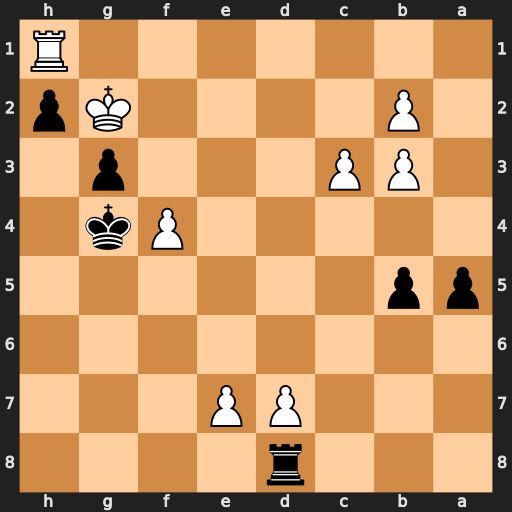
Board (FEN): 3r4/3PP3/8/pp6/5Pk1/1PP3p1/1P4Kp/7R
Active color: b
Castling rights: -
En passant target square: -
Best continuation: Rxd7 e8=Q Rd2+ Kf1 g2+ Ke1 gxh1=Q+